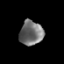
Tissue: prostate
Cell type: T cells
Senescence score: 0.3271
Nuclear area (px): 560
Mean DAPI intensity: 113.218